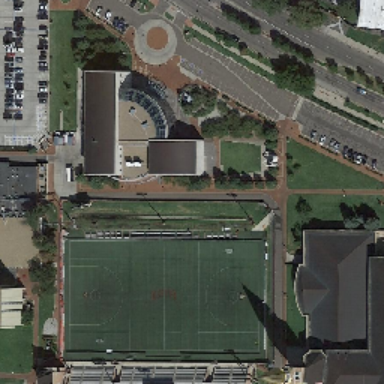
Next to the green amusement park is a semicircular orange building .